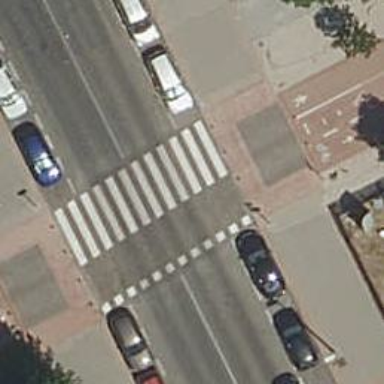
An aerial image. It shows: Marked road crossing.